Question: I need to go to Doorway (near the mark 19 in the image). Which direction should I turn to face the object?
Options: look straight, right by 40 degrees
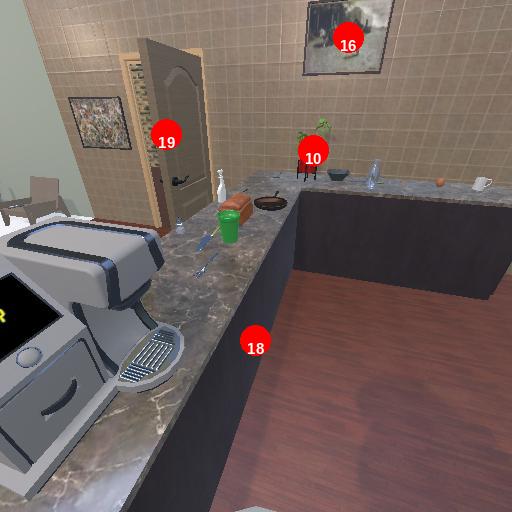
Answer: look straight